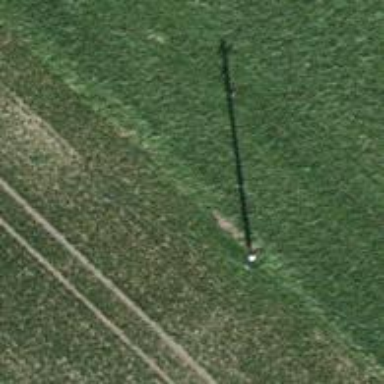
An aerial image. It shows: Power pole.